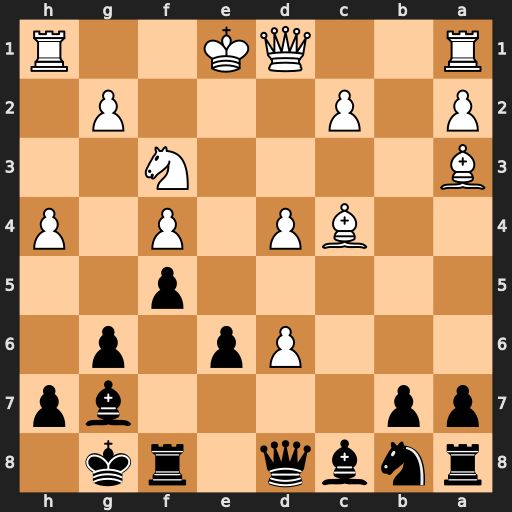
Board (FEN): rnbq1rk1/pp4bp/3Pp1p1/5p2/2BP1P1P/B4N2/P1P3P1/R2QK2R
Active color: b
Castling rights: KQ
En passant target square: -
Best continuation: Qa5+ Kf1 Qxa3